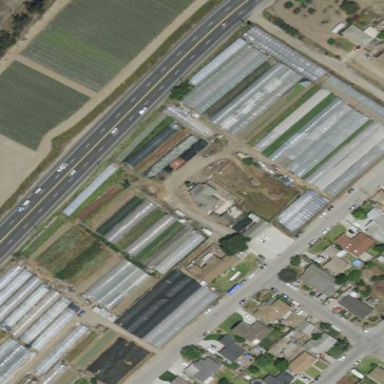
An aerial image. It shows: Area dedicated to greenhouse horticulture.